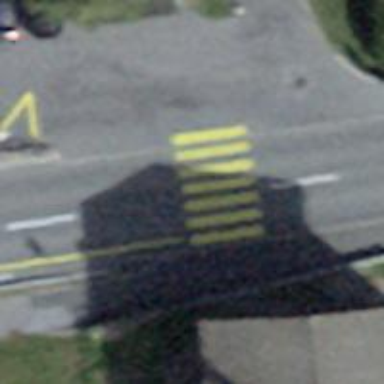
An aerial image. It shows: Marked crossing with zebra stripes on the road.